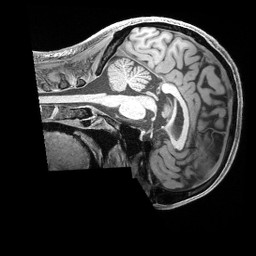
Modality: T1w
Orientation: sagittal
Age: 41
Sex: male
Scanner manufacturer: siemens
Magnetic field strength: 3 T
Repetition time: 2.4 s
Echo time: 0.00228 s